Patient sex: M
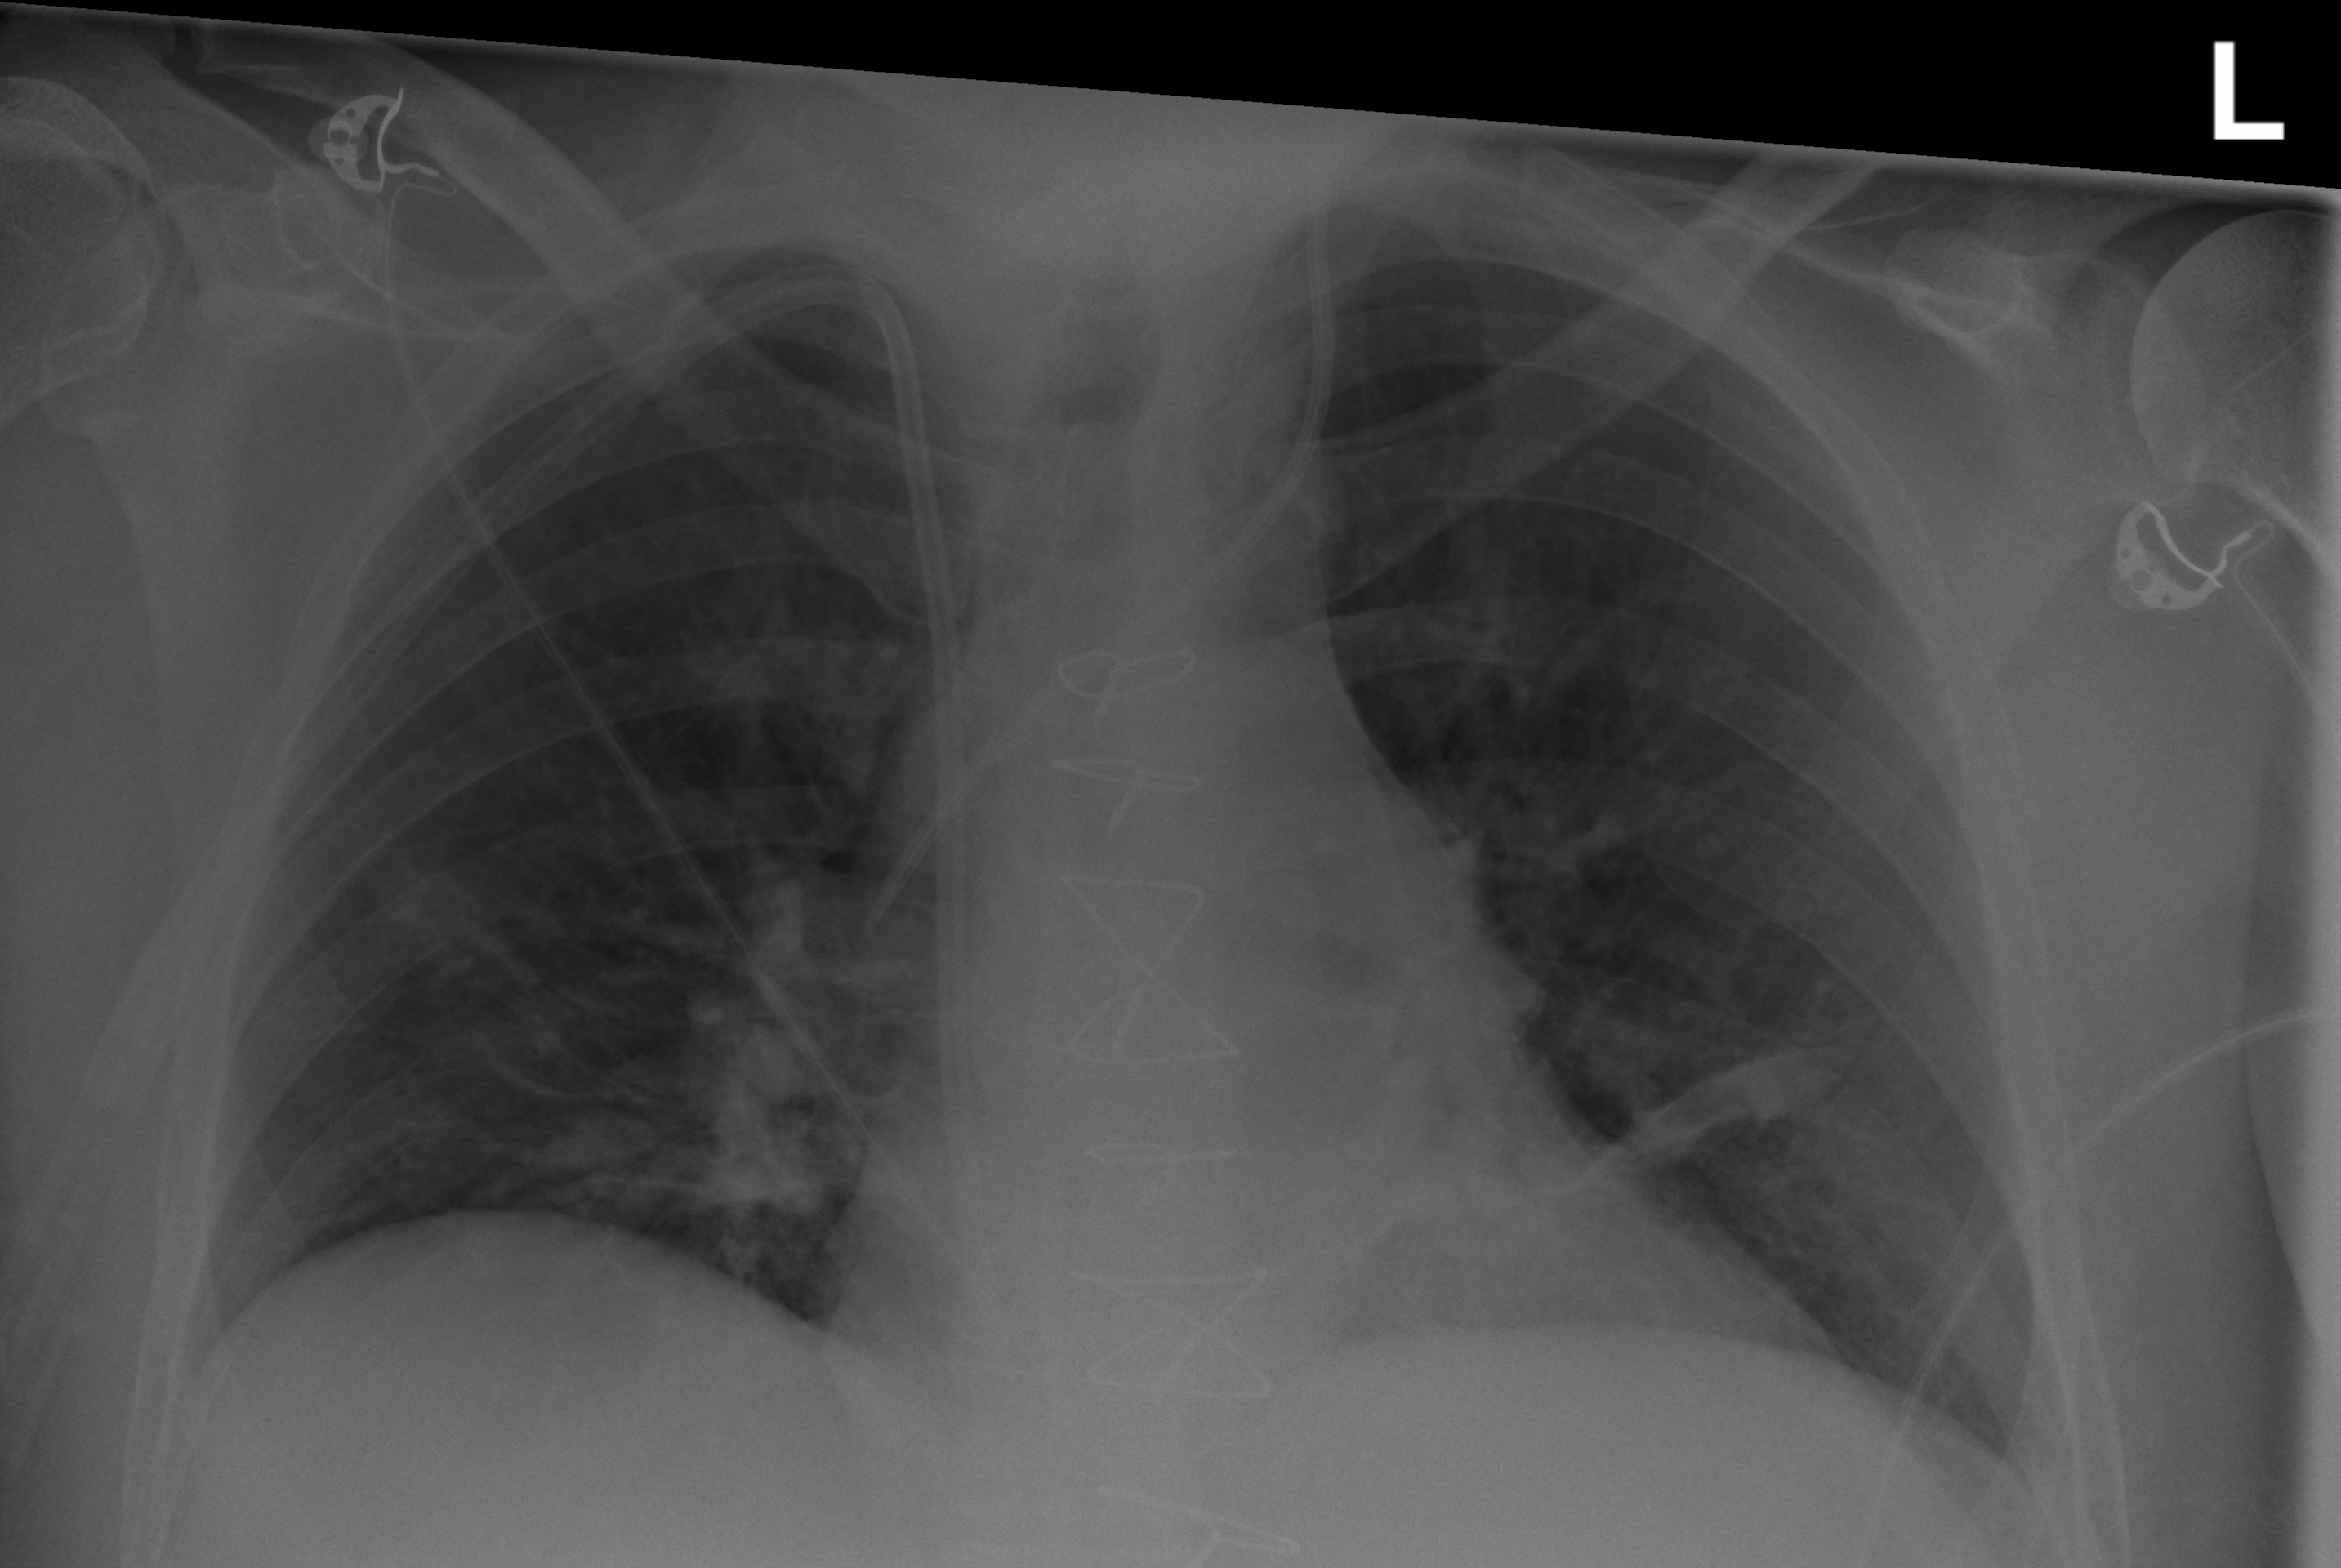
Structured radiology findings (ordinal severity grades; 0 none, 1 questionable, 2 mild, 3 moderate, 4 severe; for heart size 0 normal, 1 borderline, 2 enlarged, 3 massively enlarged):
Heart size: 1
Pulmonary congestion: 0
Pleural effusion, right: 0
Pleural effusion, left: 0
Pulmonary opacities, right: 2
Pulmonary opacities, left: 2
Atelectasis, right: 0
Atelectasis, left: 2